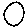
Label: circle